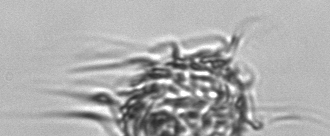
Label: Leegaardiella_ovalis